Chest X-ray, PA view. Patient: 56 years old, sex M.
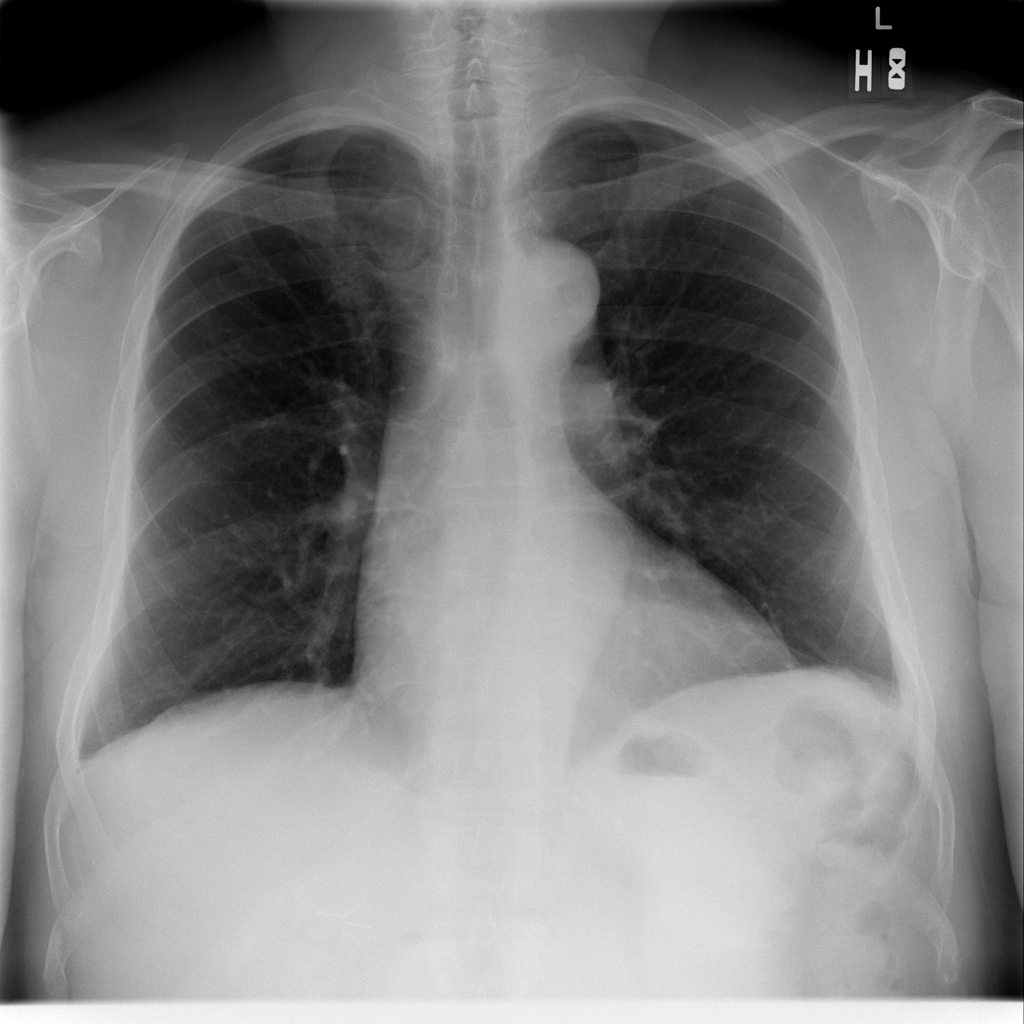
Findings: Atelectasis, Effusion